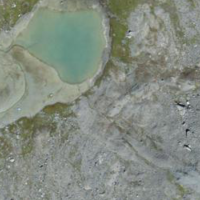
EUNIS habitat code: 48
Species observed at this site:
Achillea nana